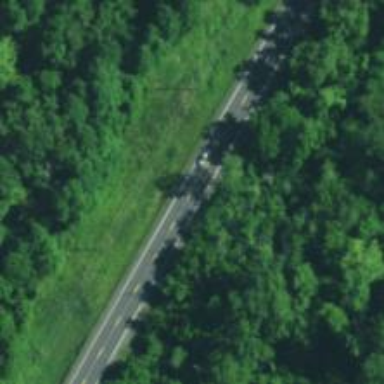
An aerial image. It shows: Asphalt road designated as trunk highway.